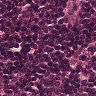
Metastatic tissue present: no